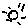
Label: sun